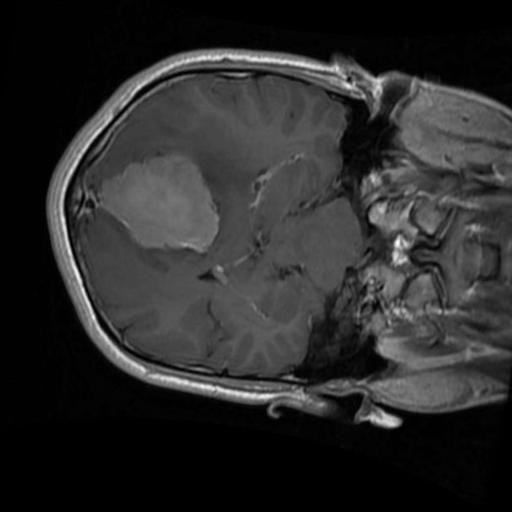
Label: brain_menin